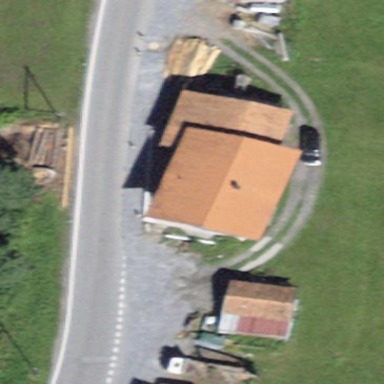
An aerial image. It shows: Detached building.